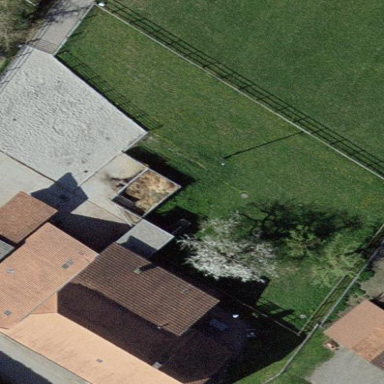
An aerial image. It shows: Farm building.